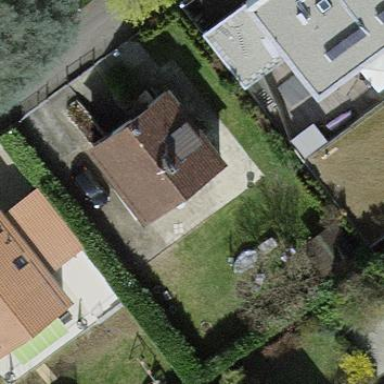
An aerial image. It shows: Garden enclosed by fence.